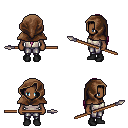
a pixel art fantasy rpg character, female body template, human, dark skin, white sleeveless shirt, metal pants, pink ponytail hairstyle, cloth hood, black shoes, spear, four views (front, back, left, right), 2x2 character sprite sheet, small pixel art, hard edges, no anti-aliasing